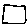
Label: square